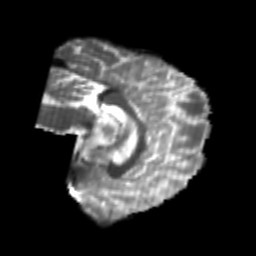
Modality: T2w
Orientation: sagittal
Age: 21
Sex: female
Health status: healthy
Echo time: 0.074 s